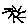
Label: sun